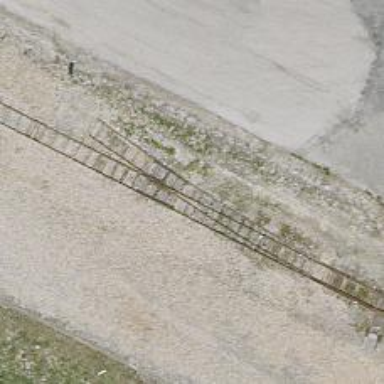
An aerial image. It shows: Narrow gauge railway siding with one track. The railway line is electrified with contact line.